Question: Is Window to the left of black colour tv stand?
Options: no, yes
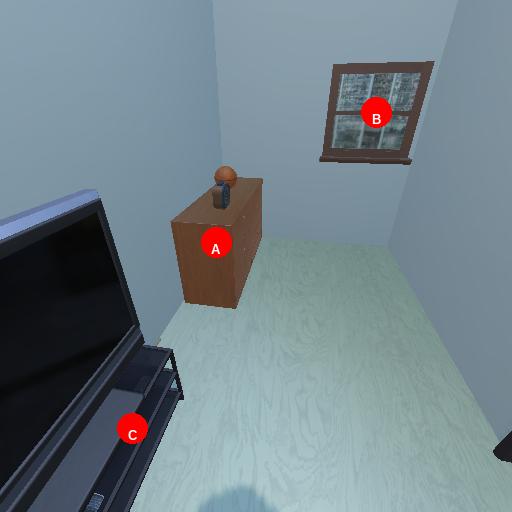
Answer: no